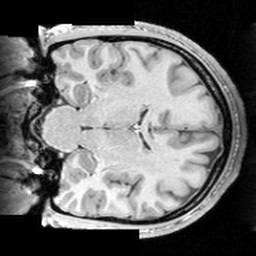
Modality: T1w
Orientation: coronal
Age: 28
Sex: male
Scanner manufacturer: siemens
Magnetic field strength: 3 T
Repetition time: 1.63 s
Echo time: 0.00311 s